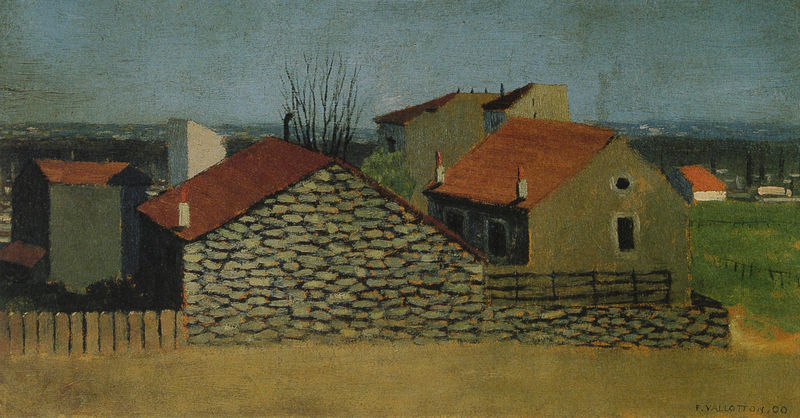
Titel: Häuser in Puteaux
Künstler: Félix Vallotton
Institution: (Privatsammlung)
Schlagwörter: baum, blau, gemälde, himmel, meer, schatten, wasser, wolken, bäume, grün, landschaft, ocker, stadt, äste, braun, fenster, frankreich, grau, schwarz, strasse, tür, weiss, ölbild, ausblick, dach, gras, haus, rasen, rot, weg, wiese, wolke, zaun, beige, alt, stein, steine, bild, signatur, öl, ast, ebene, feld, horizont, häuser, hügel, natur, weide, rauch, sonne, kamin, kamine, rund, schornstein, garten, zypressen, farbig, küste, vallotton, valloton, ansicht, acker, berge, modern, dorf, dächer, mauer, schornsteine, ziegel, farbe, backstein, bauernhof, bullauge, gartenzaun, herbst, hof, hütten, koppel, latten, lattenzaun, naiv, primitivismus, rauh, rundes fenster, steinmauer, türe, vallottan, weis, winter, wolkenlos, zäune, leinwand, haus häuser, wiesw, zain, mdern, vallott, vallottois